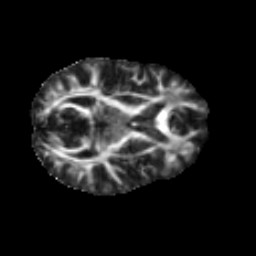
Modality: FA
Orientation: axial
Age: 49
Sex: female
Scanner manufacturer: ge
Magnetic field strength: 3 T
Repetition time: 7.8 s
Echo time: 0.0606 s